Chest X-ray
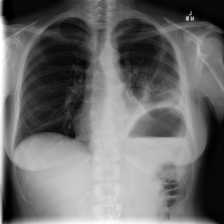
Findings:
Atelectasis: positive
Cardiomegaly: negative
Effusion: positive
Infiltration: positive
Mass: negative
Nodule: positive
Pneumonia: negative
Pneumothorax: negative
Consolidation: negative
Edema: negative
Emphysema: negative
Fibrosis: negative
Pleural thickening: positive
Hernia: negative